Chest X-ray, PA view. Patient: 74 years old, sex M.
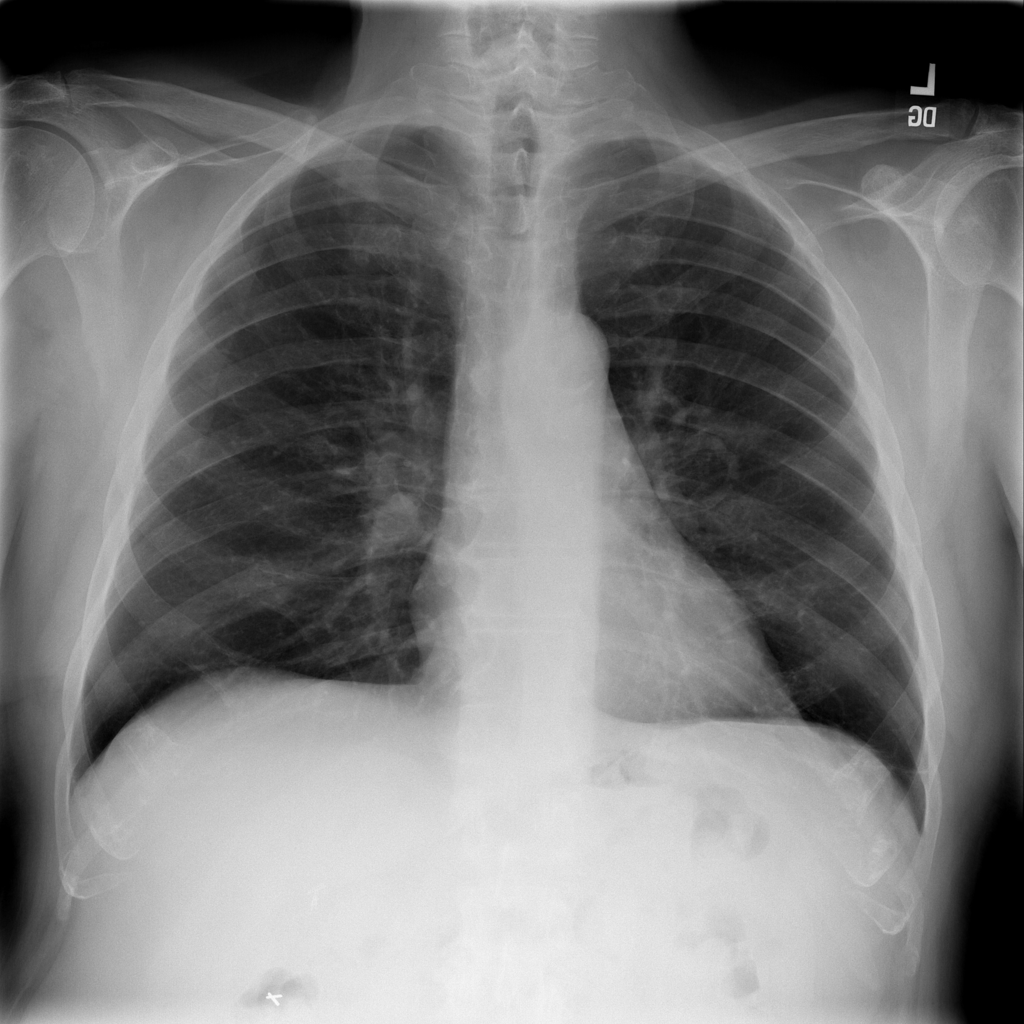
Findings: No Finding